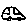
Label: car